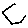
Label: hexagon